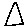
Label: triangle